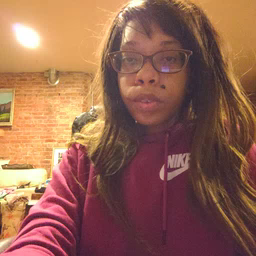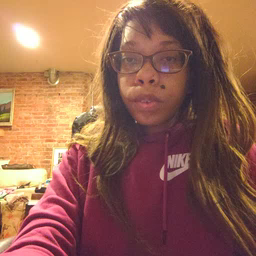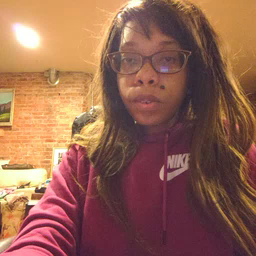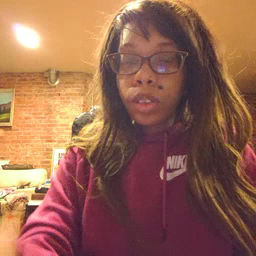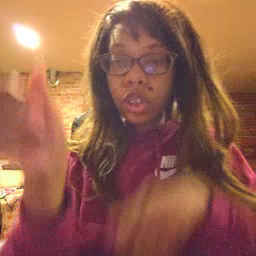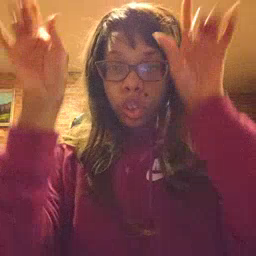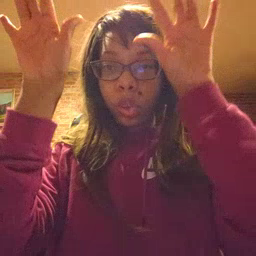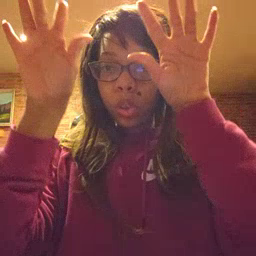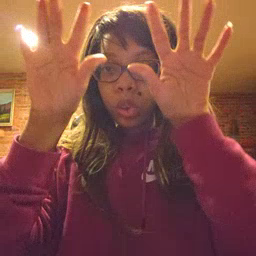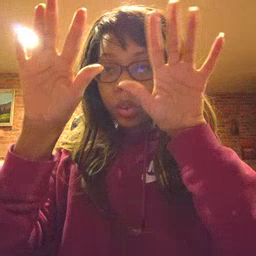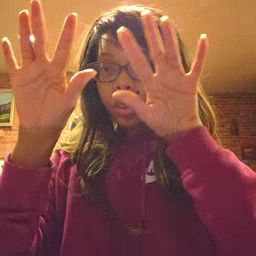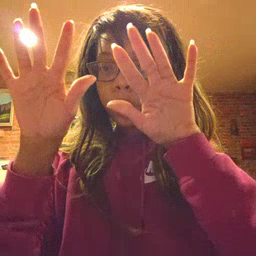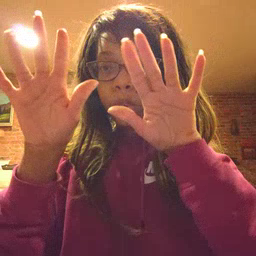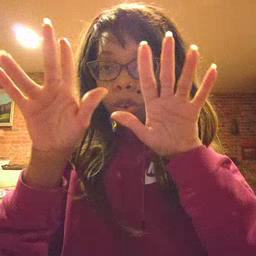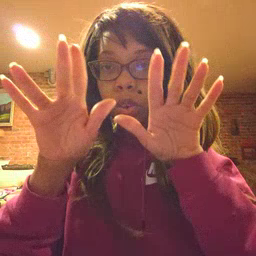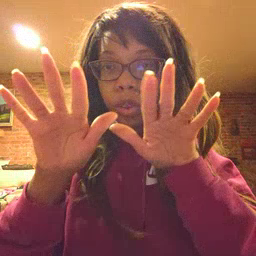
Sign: snow